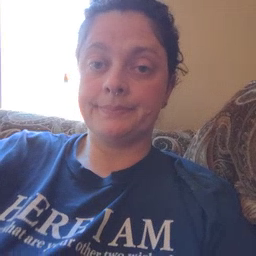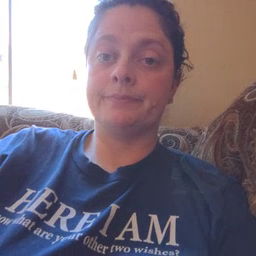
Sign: for